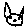
Label: cat